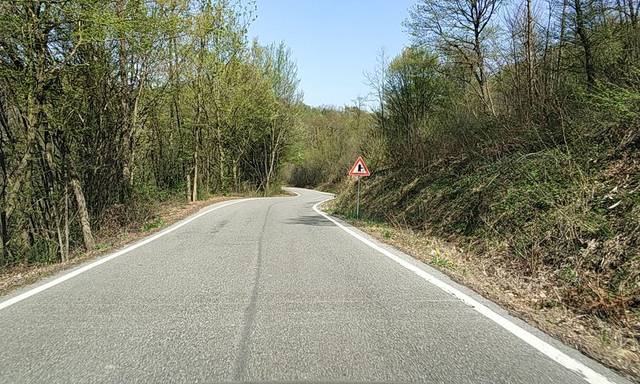
Region: Italy
Coordinates: 45.268, 7.627